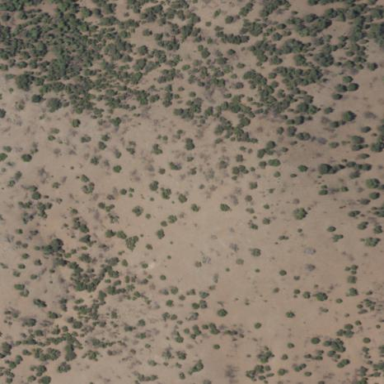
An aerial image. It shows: Area covered in scrub vegetation.